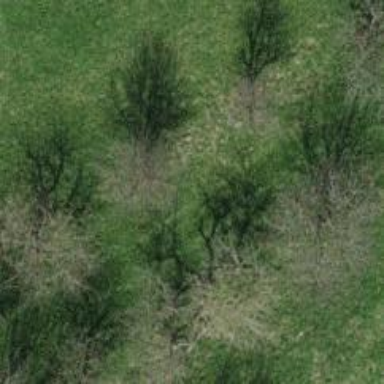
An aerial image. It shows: Beautiful tree in nature.